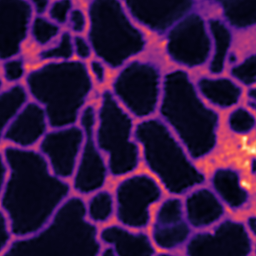
Label: Super-resolution ER image